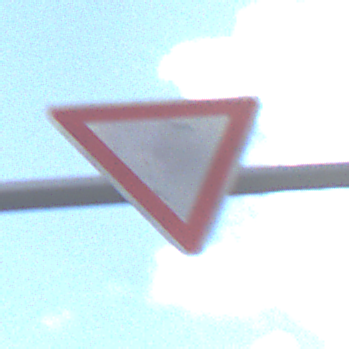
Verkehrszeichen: VorfahrtGewaehren
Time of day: MorningAfternoon
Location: Outdoor (Suburban)
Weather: PartlyCloudy
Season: NotSpecified
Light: Natural